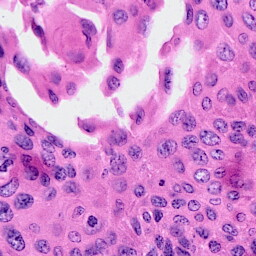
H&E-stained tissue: Cervix